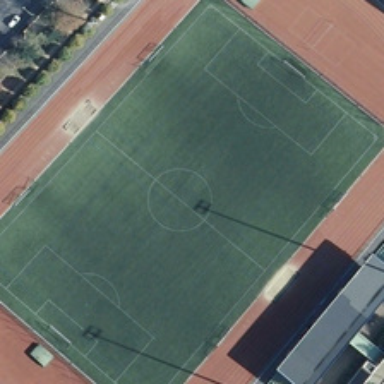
A football field is near a building and some small green trees .